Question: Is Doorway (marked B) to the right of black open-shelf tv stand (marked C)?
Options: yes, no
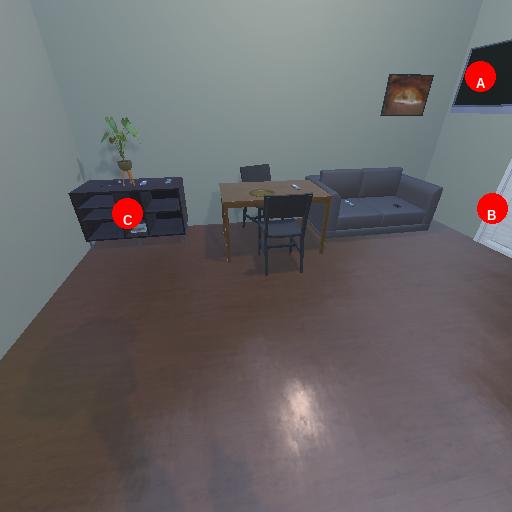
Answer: yes